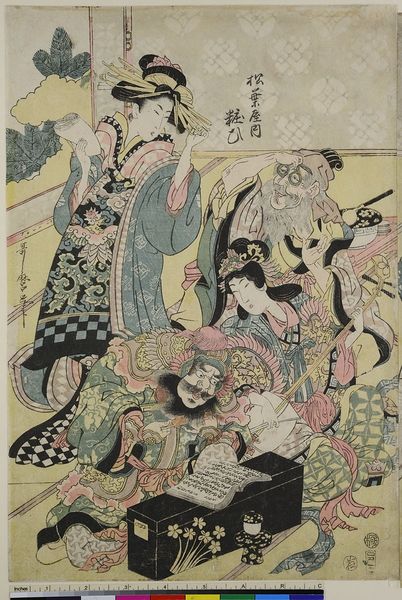
Titel: Kurtisanen, Das Amüsieren der sieben Glücksgötter
Künstler: Kitagawa Utamaro
Standort: Hamburg
Institution: Museum für Kunst und Gewerbe Hamburg
Schlagwörter: blau, landschaft, fenster, kariert, schwarz, rose, gesellschaft, tanz, gewänder, kanne, holzschnitt, figuren, lesen, musizieren, japanisch, druckgraphik, druckgrafik, brille, kiste, trommel, tracht, sieben, zeit, farbholzschnitt, schicksal, masken, kimono, buddhismus, hinduismus, fortuna, kurtisane, volkstracht, edo, reproduktionen, sorte, los, handtrommel, fato, druckerzeugnisse, augengläser, festlichkeiten, fächer, ripa, jainismus, hetäre, sake, glücksgötter, glücksgott, glück, fügung